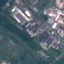
Land use / land cover: Industrial